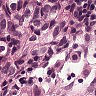
Metastatic tissue present: yes